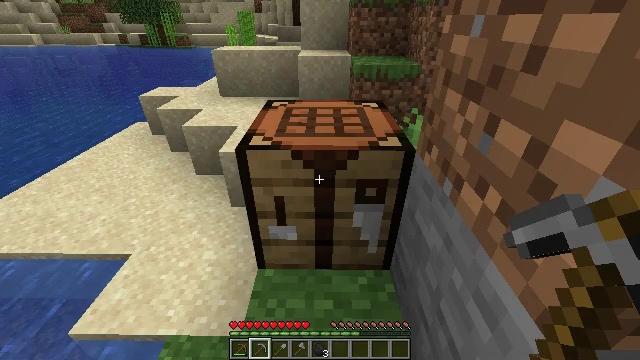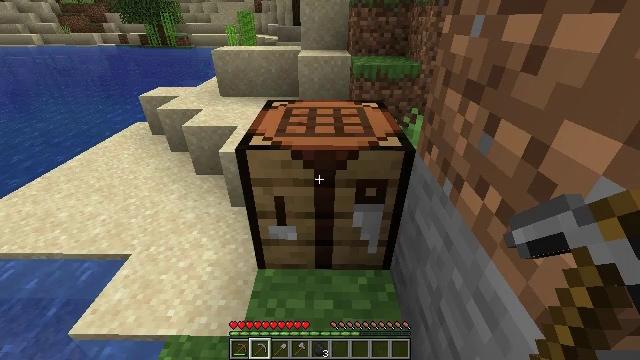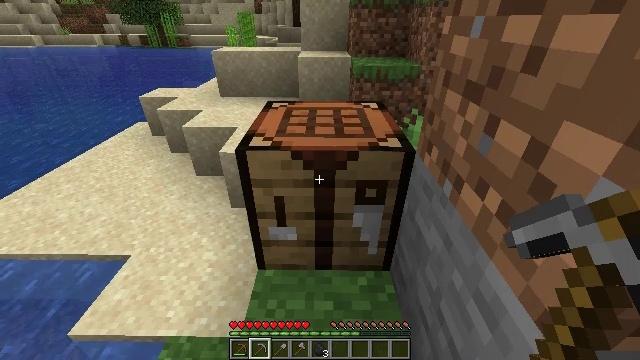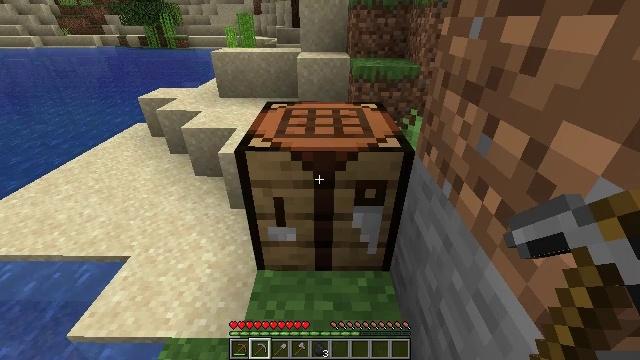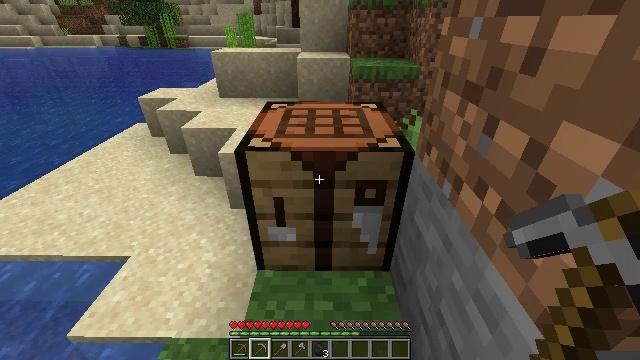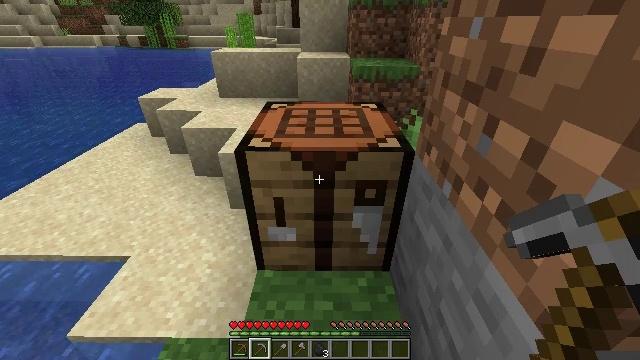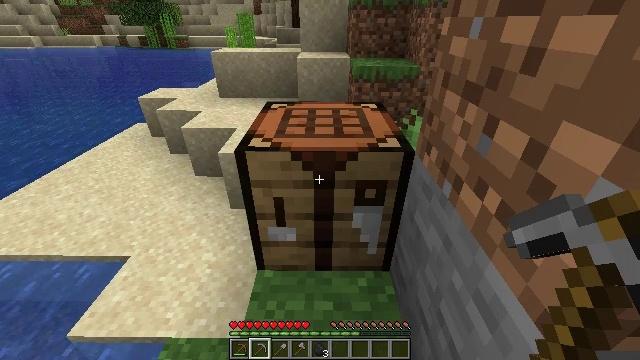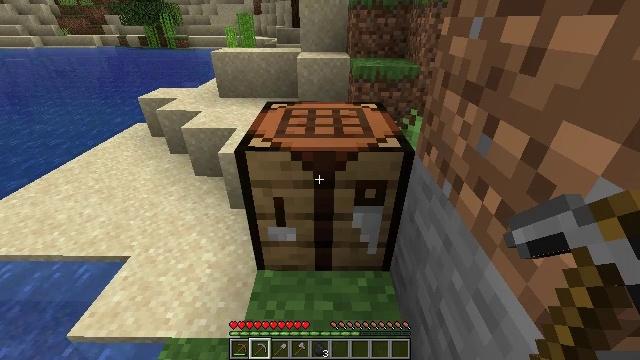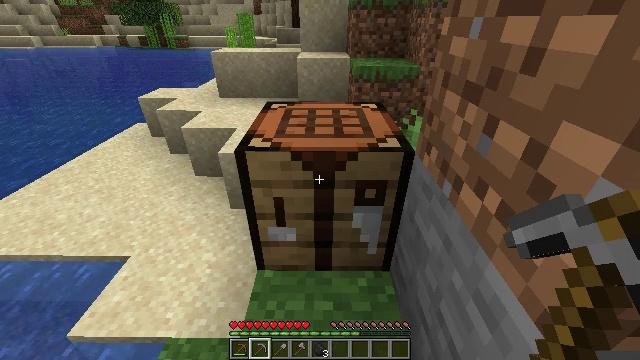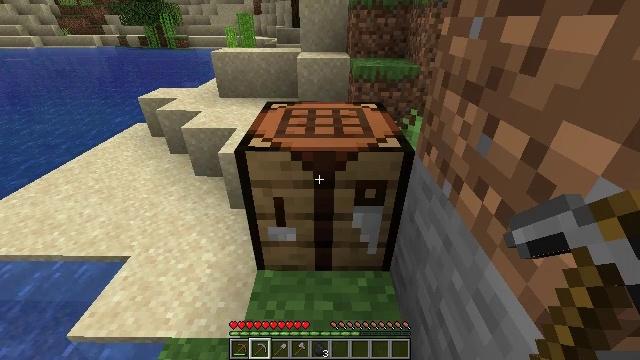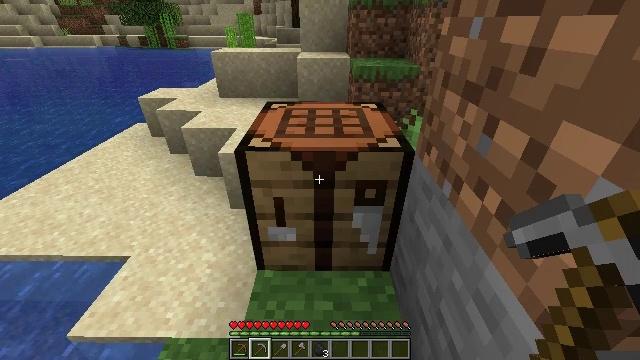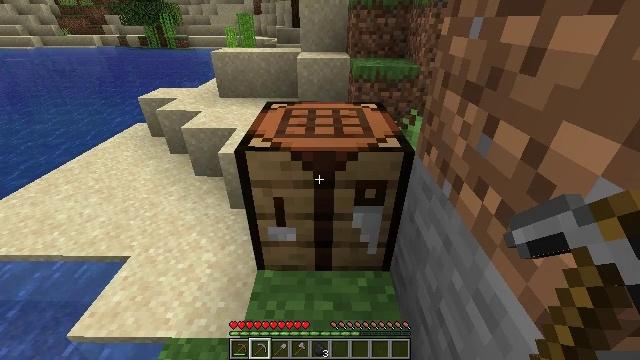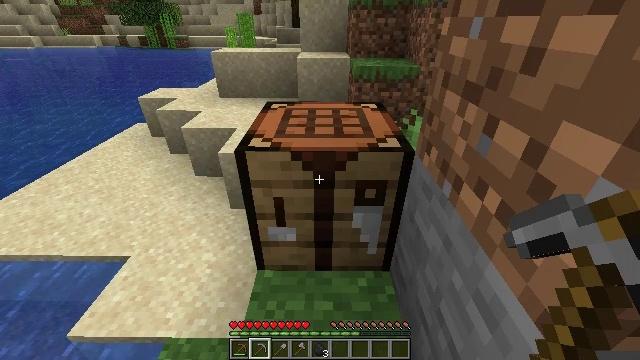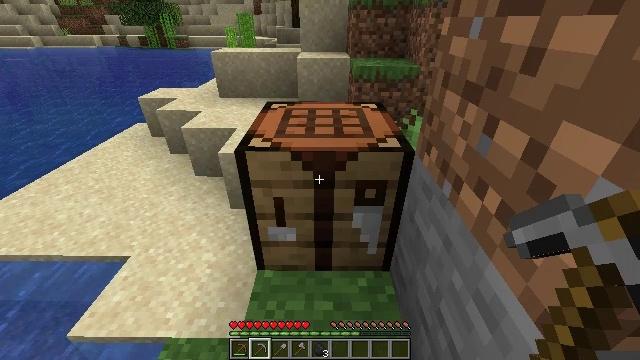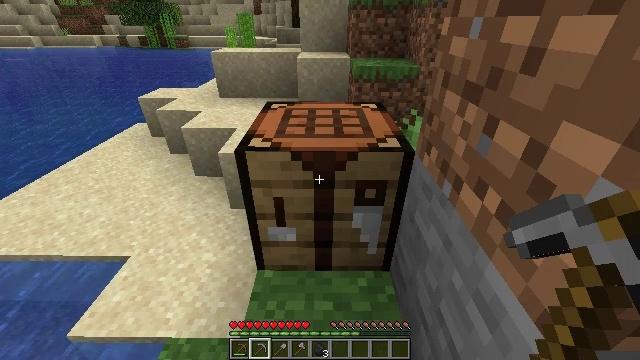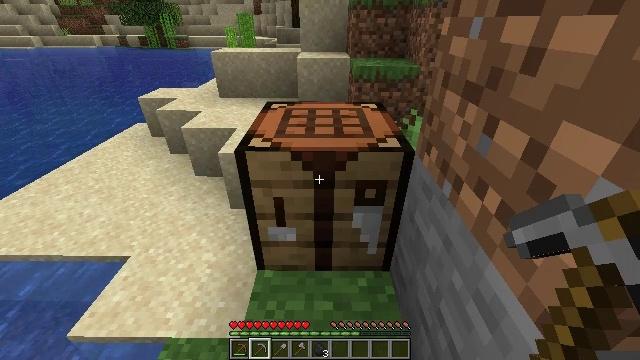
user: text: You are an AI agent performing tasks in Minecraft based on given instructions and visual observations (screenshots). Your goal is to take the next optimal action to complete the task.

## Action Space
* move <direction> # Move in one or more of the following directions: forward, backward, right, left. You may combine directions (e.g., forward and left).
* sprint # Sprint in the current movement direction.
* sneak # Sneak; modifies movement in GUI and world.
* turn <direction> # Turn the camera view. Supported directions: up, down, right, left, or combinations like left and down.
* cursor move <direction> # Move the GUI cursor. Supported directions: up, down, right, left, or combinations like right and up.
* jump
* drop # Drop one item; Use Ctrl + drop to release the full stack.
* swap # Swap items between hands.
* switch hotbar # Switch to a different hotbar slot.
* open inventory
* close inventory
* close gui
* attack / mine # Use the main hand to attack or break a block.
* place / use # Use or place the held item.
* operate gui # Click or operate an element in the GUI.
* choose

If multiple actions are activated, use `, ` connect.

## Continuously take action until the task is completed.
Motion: motion action
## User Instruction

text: Dig up the stone with a tool.
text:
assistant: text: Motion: no_op
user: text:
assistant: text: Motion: no_op
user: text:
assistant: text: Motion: no_op
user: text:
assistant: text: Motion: no_op
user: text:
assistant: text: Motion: no_op
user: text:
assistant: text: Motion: no_op
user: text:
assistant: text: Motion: no_op
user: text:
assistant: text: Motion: no_op
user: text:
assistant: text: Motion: no_op
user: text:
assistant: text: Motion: no_op
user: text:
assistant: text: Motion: no_op
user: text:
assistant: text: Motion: no_op
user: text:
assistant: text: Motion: no_op
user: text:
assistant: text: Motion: no_op
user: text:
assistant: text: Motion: no_op
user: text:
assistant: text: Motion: no_op
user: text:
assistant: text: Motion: no_op
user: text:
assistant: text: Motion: no_op
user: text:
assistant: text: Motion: no_op
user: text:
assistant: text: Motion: no_op
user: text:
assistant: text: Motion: no_op
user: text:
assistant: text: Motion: no_op
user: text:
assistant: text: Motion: no_op
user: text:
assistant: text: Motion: switch to hotbar 4
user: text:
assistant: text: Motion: switch to hotbar 4
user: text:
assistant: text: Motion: switch to hotbar 4
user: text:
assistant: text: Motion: switch to hotbar 4
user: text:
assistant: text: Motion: switch to hotbar 4
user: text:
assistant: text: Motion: no_op
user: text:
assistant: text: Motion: no_op